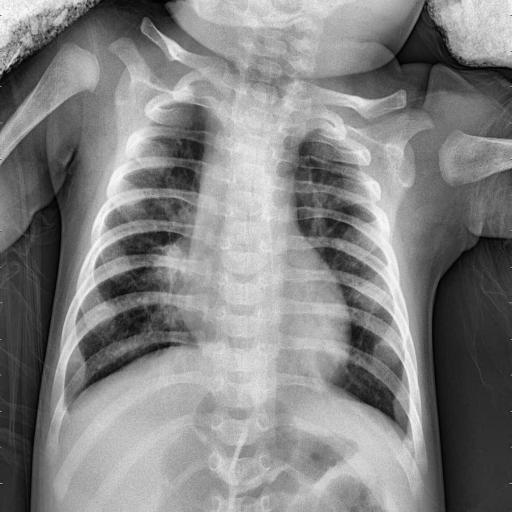
Finding: PNEUMONIA